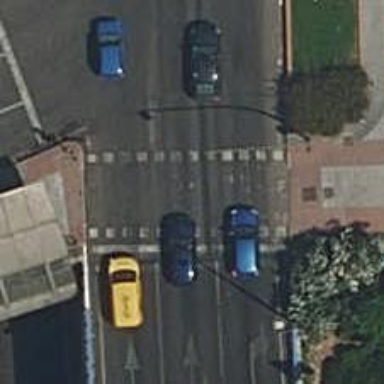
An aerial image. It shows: Road with traffic signals at the crossing.